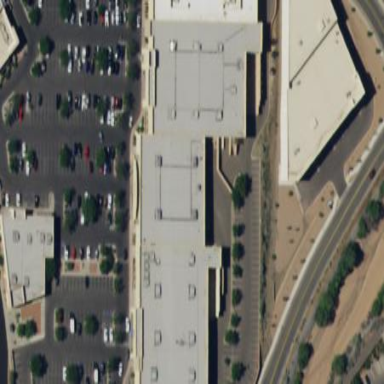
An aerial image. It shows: Commercial building.